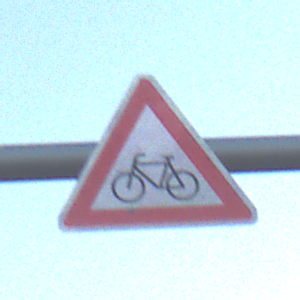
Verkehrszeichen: RadverkehrRechts
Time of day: SunriseSunset
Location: Outdoor (Nature)
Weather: Clear
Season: NotSpecified
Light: Natural